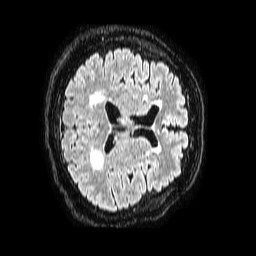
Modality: FLAIR
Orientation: axial
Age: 69
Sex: male
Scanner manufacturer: philips
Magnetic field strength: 1.5 T
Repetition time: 4.8 s
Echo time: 0.3 s